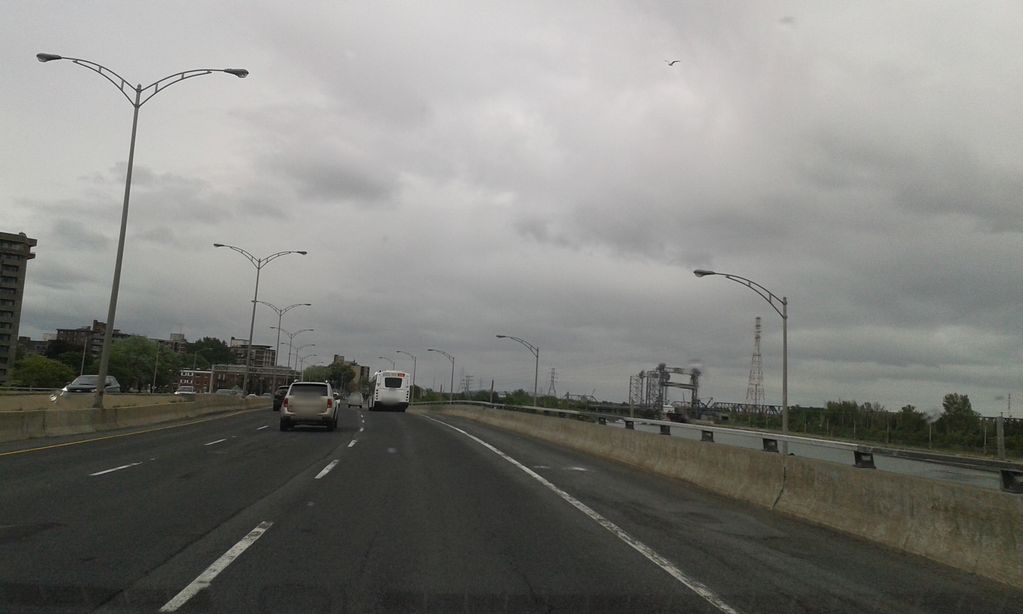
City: montreal